Question: I have the following code that produces the following graph.
'''
colvec <-c("white", "white","gray85", "gray85", "gray58", "gray58", "gray33", "gray33","black", "black")
ggplot(nut, aes(Date, Nitrate, group=Wetland, shape=Hydrology)) +
geom_point(aes(fill=Wetland), colour="black", size=4)+
scale_fill_manual(values=colvec) +
scale_shape_manual(values=c(21,22))+
facet_grid(. ~ Hydrology) +
ylab ("Nitrate (mg/L) ") +
theme(legend.position="none",
panel.background = element_rect(fill='white', colour='white'),
panel.grid = element_line(color = NA),
panel.grid.minor = element_line(color = NA),
panel.border = element_rect(fill = NA, color = "black"),
axis.text.x = element_text(size=10, colour="black"),
axis.title.x = element_text(vjust=0.1),
axis.text.y = element_text(size=12, colour="black"),
axis.title.y = element_text(vjust=0.3))
'''

I can't figure out how to use 'stat_sum' in such a way that the 5 points over each date are averaged together. The program treats each differently shaded point (corresponding to Wetland) as its own mean. I want to preserve the grouping by Wetland and show this as different shades, but also show a mean for all the y values over each date.
Data
dput(nut)
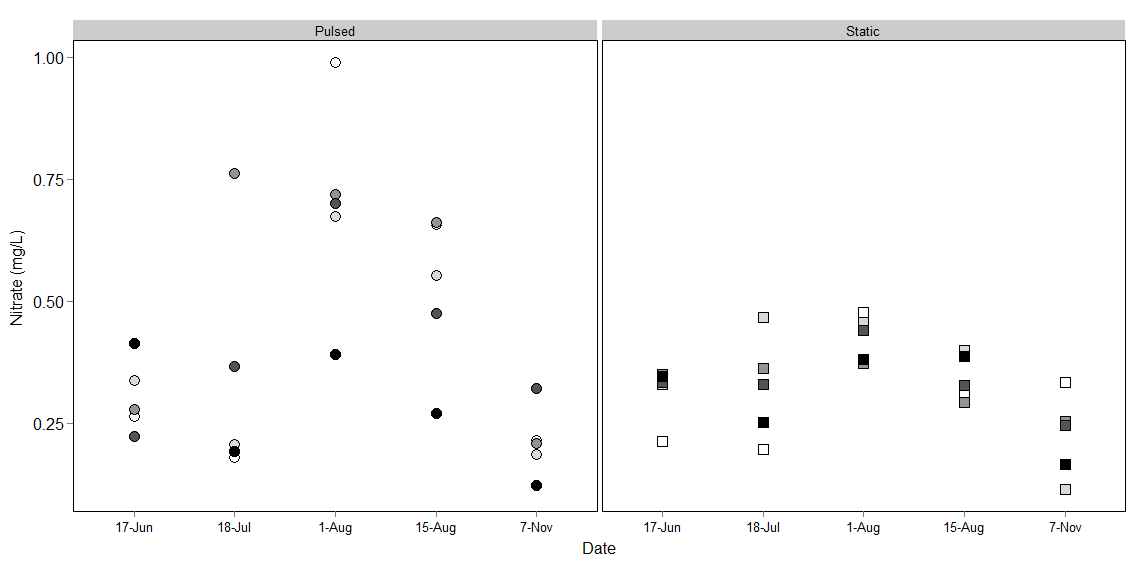
Answer: It's kinda hard to answer without your data (because I'd normally test it first!), but I think you could 'aggregate' your Nitrate data by Date and Hydrology and calculate the mean, then plot using an additional 'geom_point' with the different 'data.frame'.
Does this work...
'''
nutm <- aggregate( Nitrate ~ Date + Hydrology , data = nut , FUN = mean )
p <-ggplot(nut, aes(Date, Nitrate, shape = Hydrology)) +
geom_point( data = nut , aes( fill = Wetland , group=Wetland ), colour="black", size=4)+
scale_fill_manual(values=colvec) +
scale_shape_manual(values=c(21,22))+
facet_grid(. ~ Hydrology) +
ylab ("Nitrate (mg/L) ") +
geom_point( data = nutm , aes( x = Date , y = Nitrate) , color = "red" , fill = "red" , size = 4 ) +
theme(legend.position="none",
panel.background = element_rect(fill='white', colour='white'),
panel.grid = element_line(color = NA),
panel.grid.minor = element_line(color = NA),
panel.border = element_rect(fill = NA, color = "black"),
axis.text.x = element_text(size=10, colour="black"),
axis.title.x = element_text(vjust=0.1),
axis.text.y = element_text(size=12, colour="black"),
axis.title.y = element_text(vjust=0.3))
p
'''
This gives me your chart with a red average mark for each date...